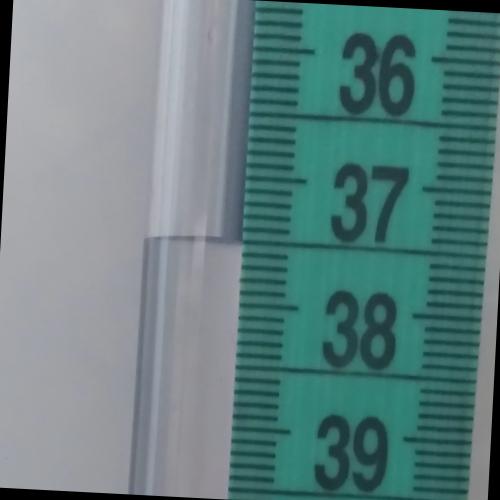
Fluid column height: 37.5 cm